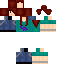
A female human skin with medium skin, wearing brown long hair dressed in a blue hoodie and blue pants, featuring a closed mouth.